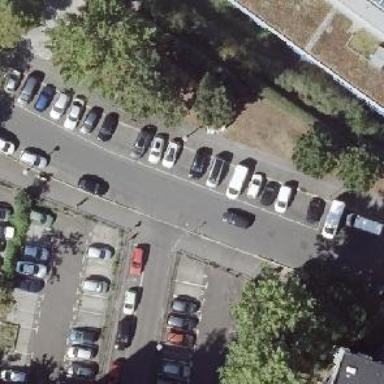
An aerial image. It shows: Residential road with asphalt surface and sidewalks on both sides. It also includes bicycle lane and parking lanes on both sides.